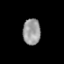
Tissue: prostate
Cell type: B cells
Senescence score: 0.3287
Nuclear area (px): 449
Mean DAPI intensity: 154.189